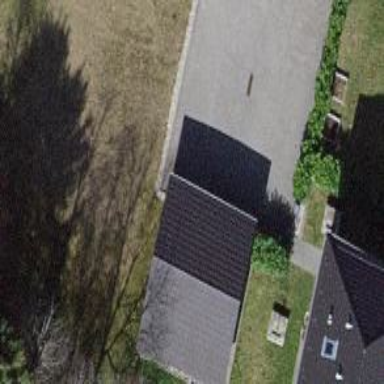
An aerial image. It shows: Garage.